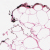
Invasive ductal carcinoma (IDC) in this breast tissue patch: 0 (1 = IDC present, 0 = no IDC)